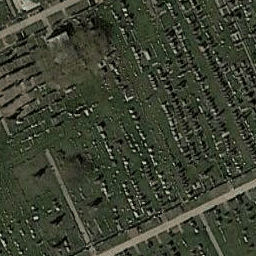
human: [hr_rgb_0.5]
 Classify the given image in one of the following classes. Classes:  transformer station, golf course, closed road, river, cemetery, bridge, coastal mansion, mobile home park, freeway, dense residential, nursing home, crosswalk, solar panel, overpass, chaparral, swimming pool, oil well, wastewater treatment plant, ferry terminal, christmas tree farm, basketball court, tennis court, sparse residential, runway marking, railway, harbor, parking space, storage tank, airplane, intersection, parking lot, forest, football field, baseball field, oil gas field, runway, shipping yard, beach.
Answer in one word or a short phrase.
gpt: cemetery